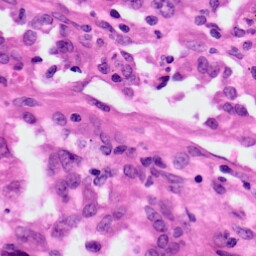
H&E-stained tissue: Lung